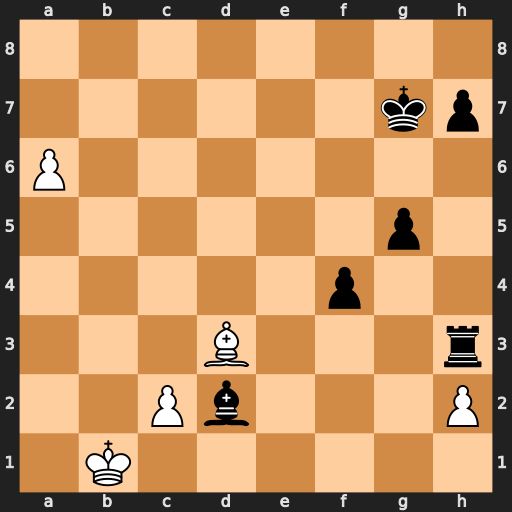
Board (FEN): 8/6kp/P7/6p1/5p2/3B3r/2Pb3P/1K6
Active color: w
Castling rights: -
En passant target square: -
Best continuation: a7 Rxd3 cxd3 f3 a8=Q